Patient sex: F
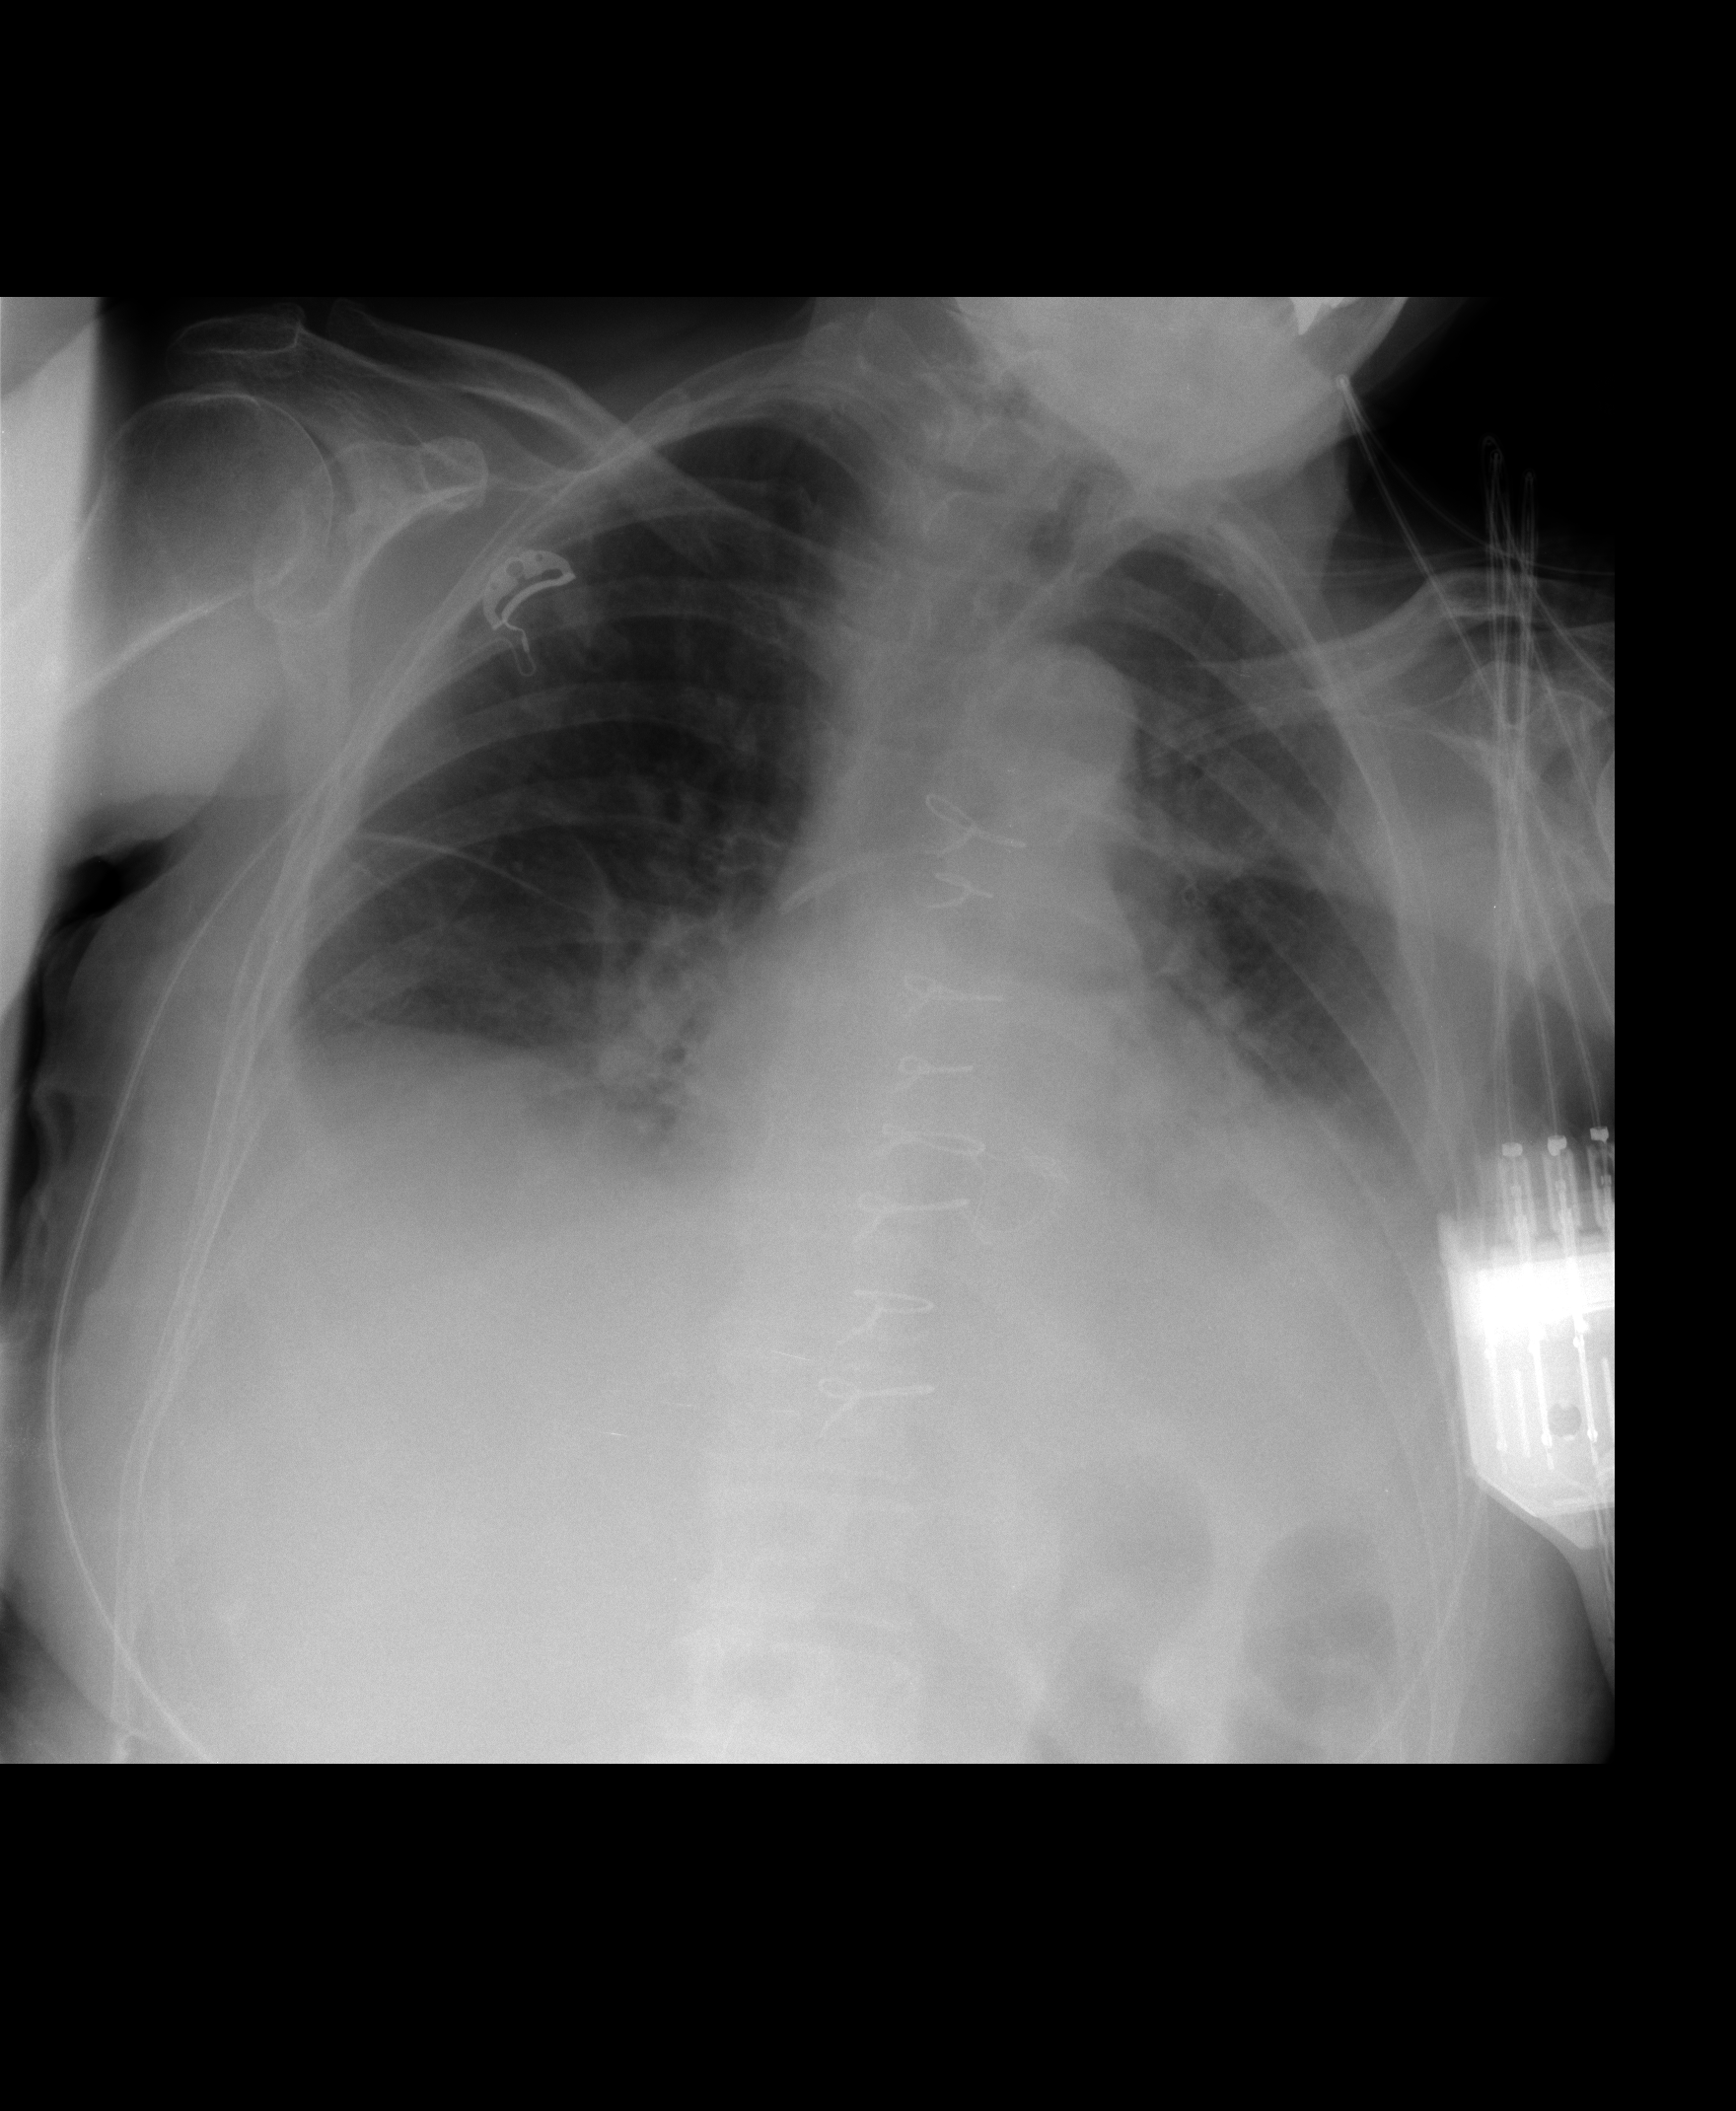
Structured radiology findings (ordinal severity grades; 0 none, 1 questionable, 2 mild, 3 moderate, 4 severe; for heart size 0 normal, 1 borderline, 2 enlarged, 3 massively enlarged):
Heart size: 2
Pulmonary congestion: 2
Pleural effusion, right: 0
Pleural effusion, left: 2
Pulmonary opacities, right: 0
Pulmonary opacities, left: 1
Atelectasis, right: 1
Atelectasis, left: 2